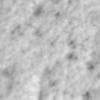
Label: no_change